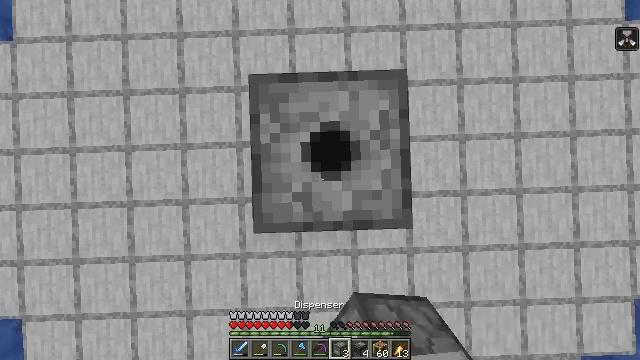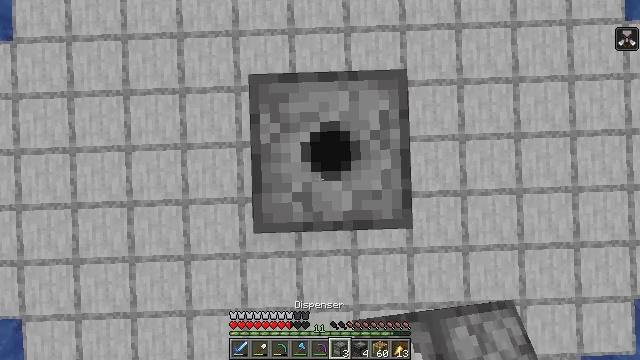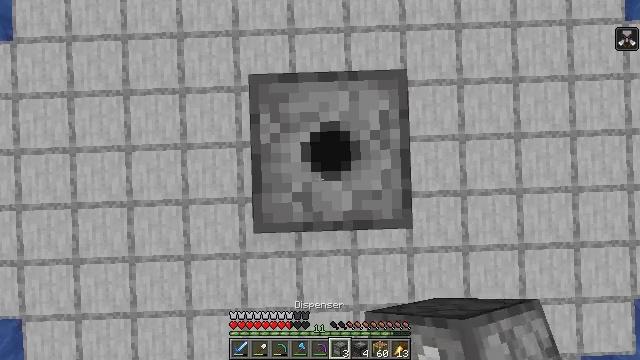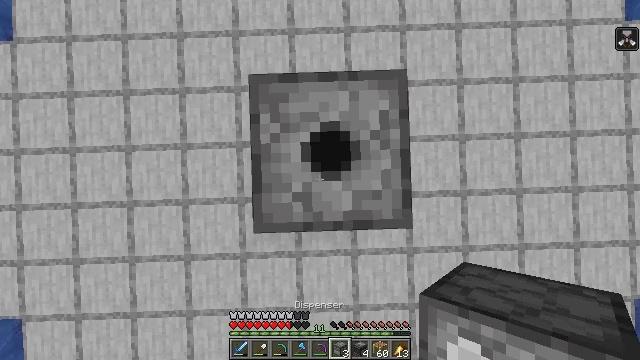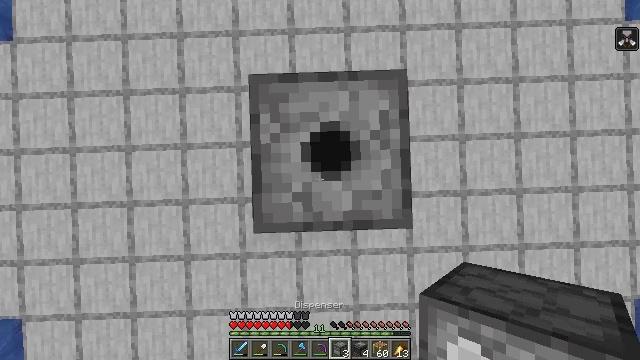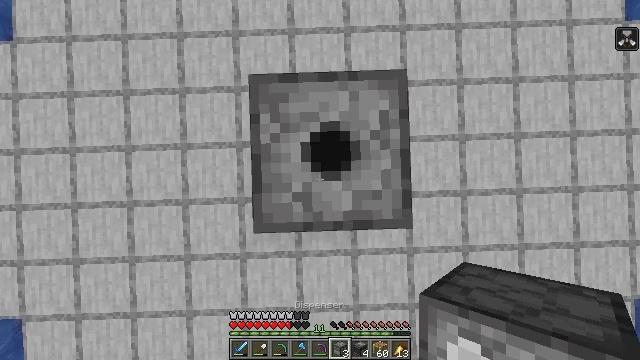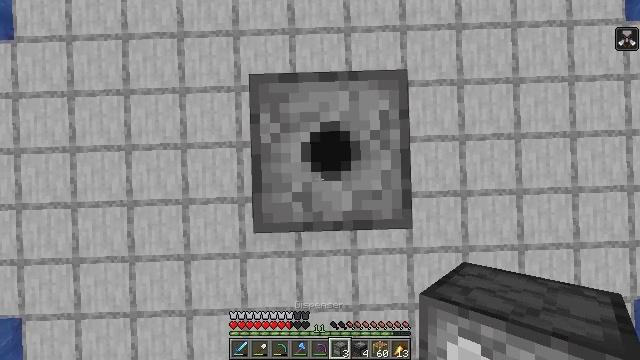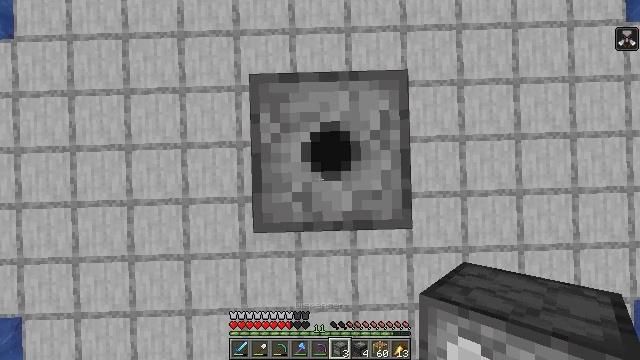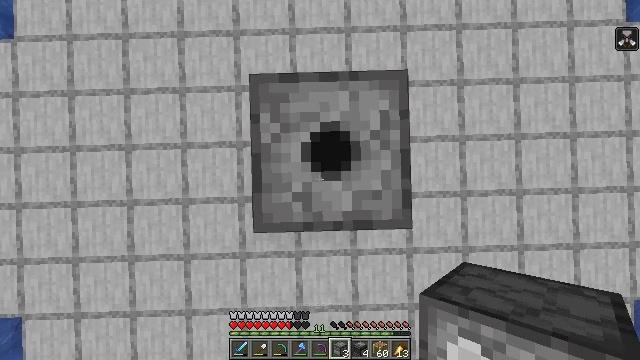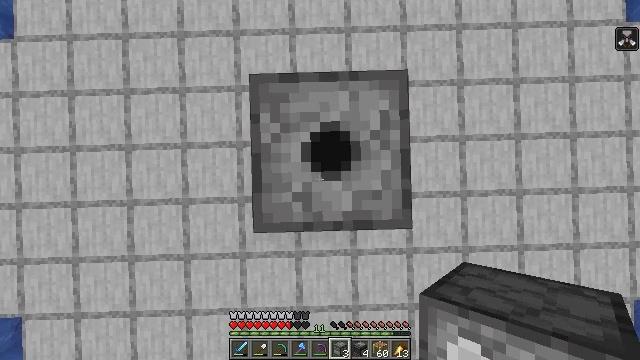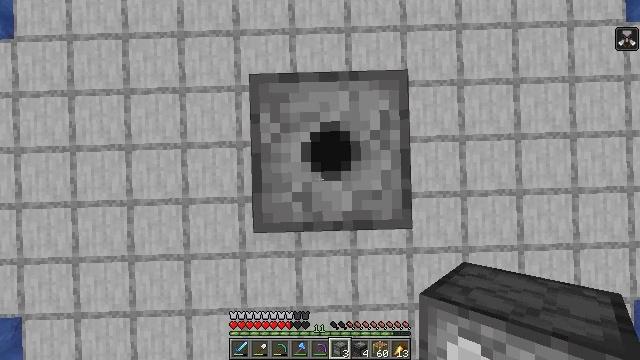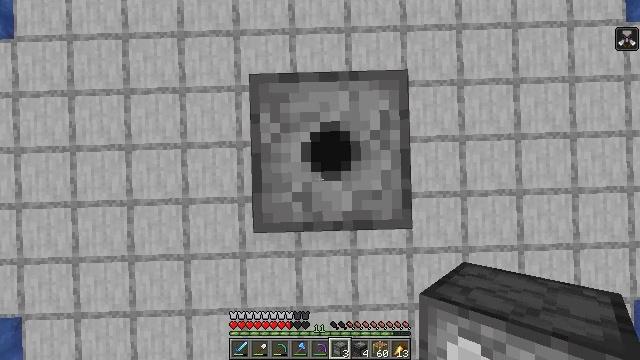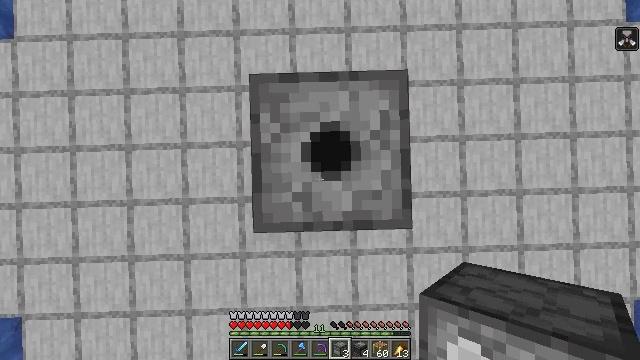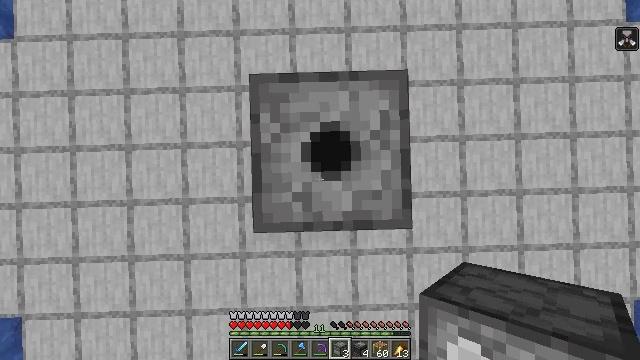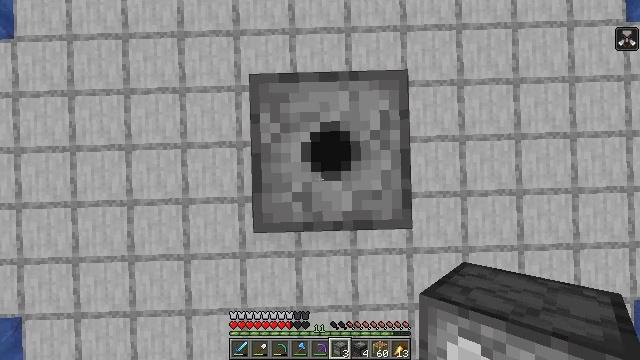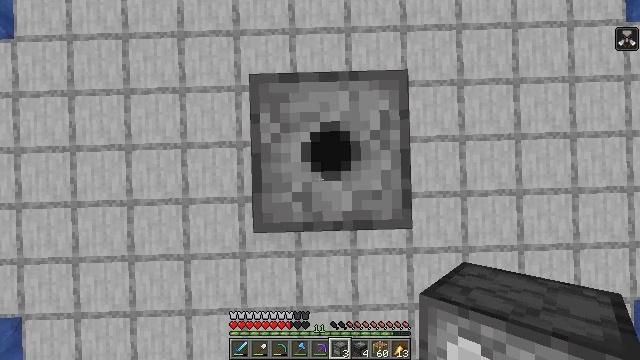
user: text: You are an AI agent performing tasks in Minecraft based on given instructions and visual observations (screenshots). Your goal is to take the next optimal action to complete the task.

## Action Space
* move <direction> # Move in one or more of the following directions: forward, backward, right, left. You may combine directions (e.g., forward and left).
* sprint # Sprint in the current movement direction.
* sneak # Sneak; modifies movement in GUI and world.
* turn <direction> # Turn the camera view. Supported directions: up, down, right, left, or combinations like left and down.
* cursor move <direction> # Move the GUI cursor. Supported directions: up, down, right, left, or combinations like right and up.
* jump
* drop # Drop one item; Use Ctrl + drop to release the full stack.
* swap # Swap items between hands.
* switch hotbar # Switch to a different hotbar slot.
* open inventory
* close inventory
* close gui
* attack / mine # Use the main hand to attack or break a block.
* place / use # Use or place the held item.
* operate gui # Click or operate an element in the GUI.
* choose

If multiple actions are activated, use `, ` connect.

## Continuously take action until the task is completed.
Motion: motion action
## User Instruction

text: Collect the dispenser for reuse.
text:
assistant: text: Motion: no_op
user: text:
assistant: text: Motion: no_op
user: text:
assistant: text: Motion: no_op
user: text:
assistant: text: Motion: no_op
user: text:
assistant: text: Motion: no_op
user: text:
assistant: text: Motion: no_op
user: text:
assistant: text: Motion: no_op
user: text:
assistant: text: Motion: no_op
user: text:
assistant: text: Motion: no_op
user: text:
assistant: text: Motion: no_op
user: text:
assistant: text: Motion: no_op
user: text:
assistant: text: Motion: no_op
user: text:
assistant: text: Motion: no_op
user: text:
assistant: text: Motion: no_op
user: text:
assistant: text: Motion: no_op
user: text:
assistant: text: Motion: no_op
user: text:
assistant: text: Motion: no_op
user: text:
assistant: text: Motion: no_op
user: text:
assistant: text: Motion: no_op
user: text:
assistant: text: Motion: no_op
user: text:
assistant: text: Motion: no_op
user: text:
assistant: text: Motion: no_op
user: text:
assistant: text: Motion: no_op
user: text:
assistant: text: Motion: no_op
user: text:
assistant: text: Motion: no_op
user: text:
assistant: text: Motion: no_op
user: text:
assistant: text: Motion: no_op
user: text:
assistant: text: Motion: no_op
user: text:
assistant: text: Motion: no_op
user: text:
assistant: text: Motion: no_op